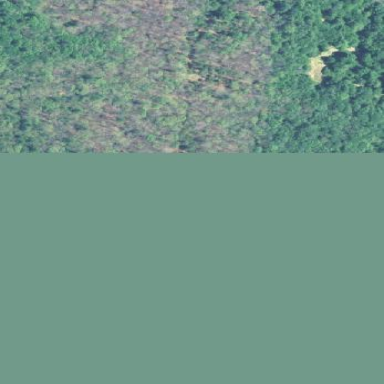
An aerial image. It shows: Needle-leaved woodland.